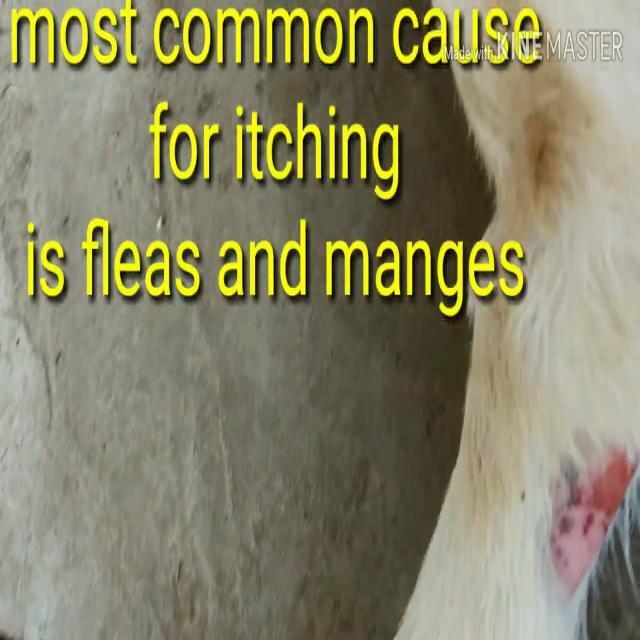
Canine dermatitis — inflammation of the skin presenting with erythema, pruritus, papules, and excoriation. May be allergic, contact, or atopic in origin.